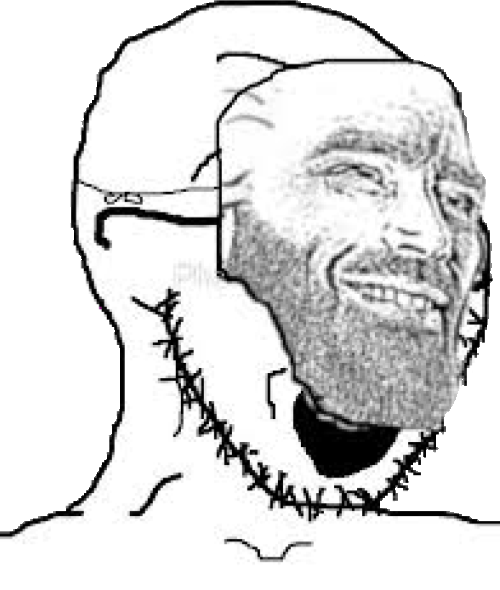
Label: 5_Soyjak